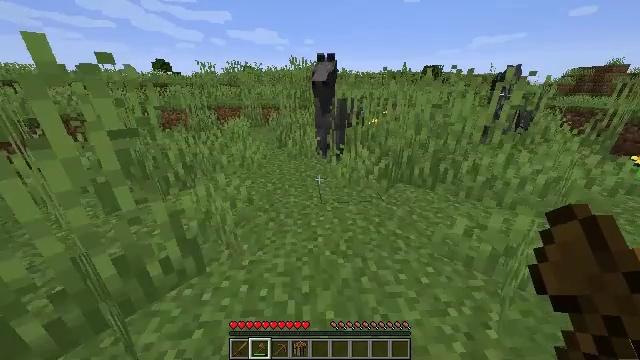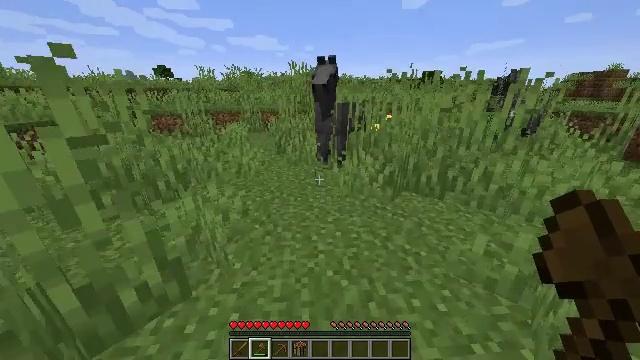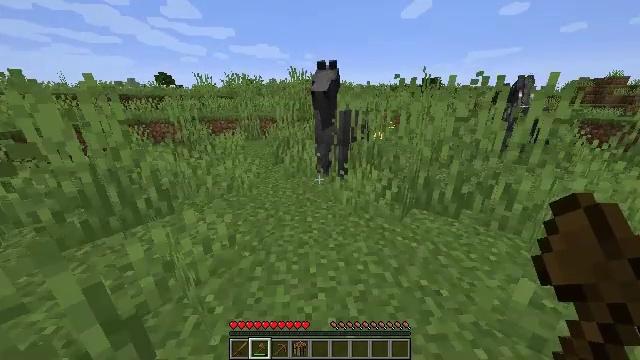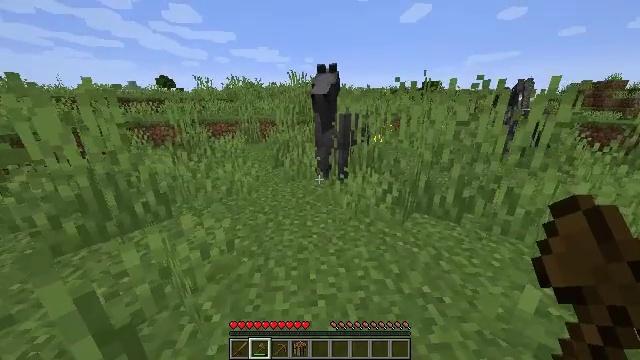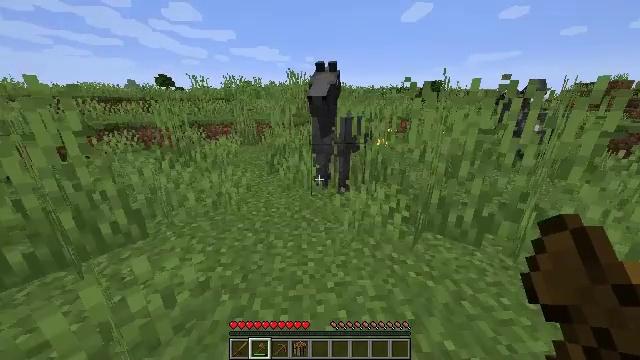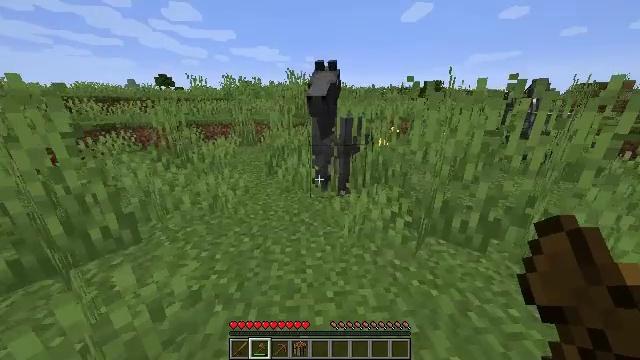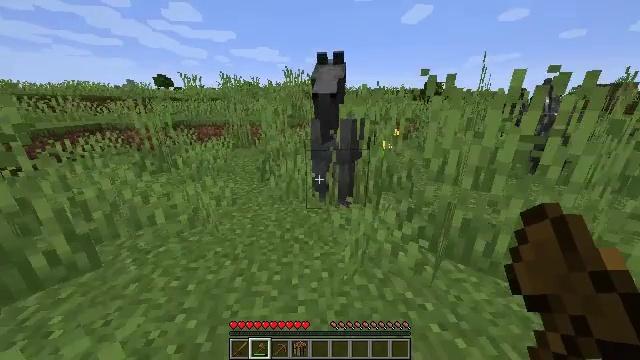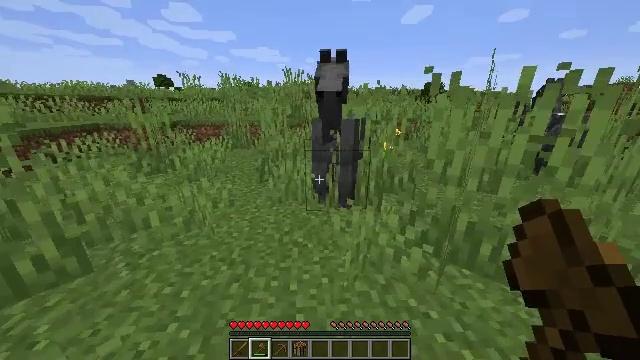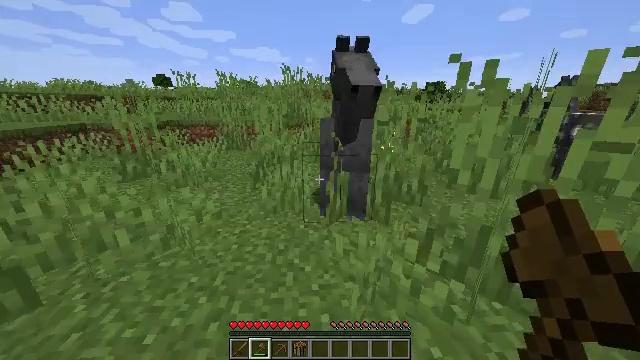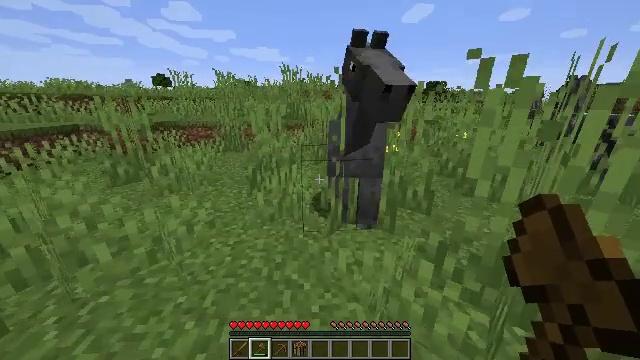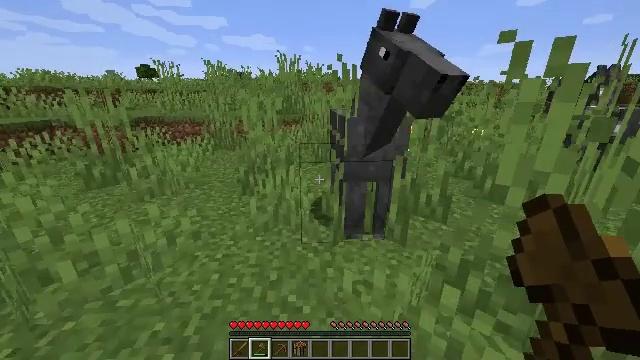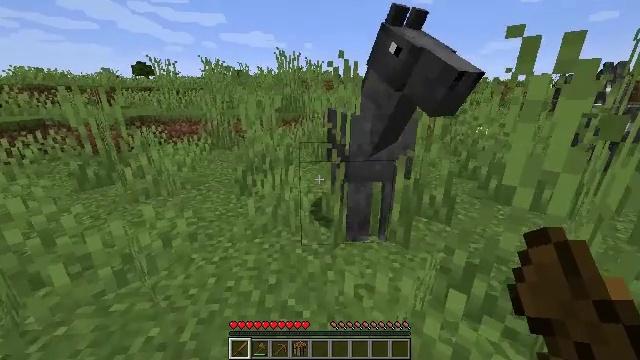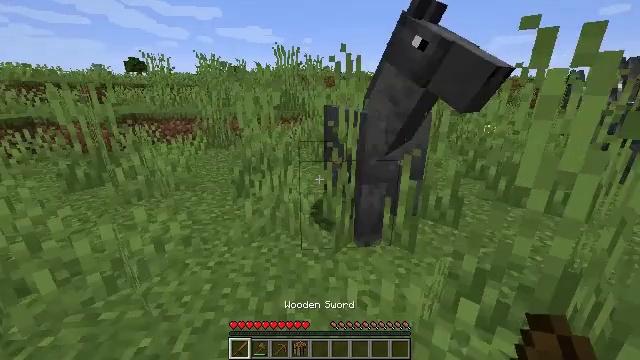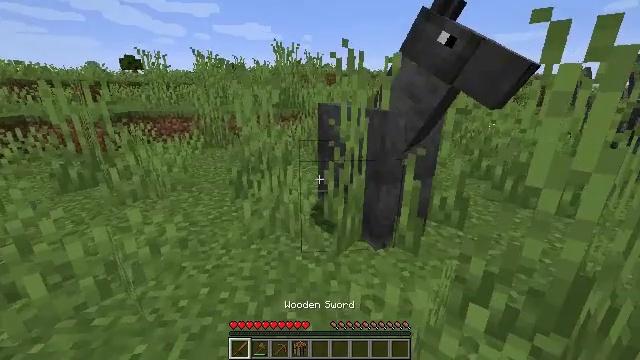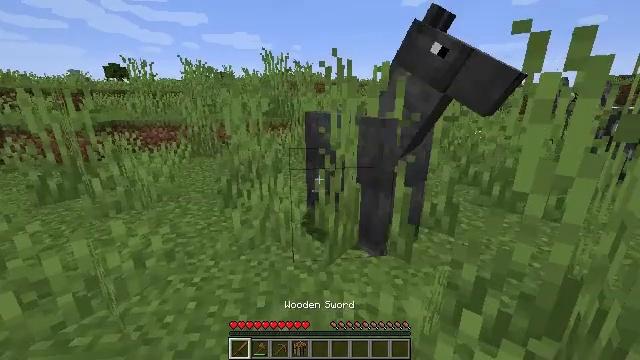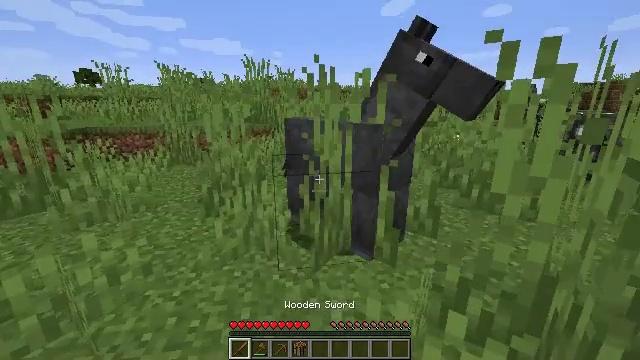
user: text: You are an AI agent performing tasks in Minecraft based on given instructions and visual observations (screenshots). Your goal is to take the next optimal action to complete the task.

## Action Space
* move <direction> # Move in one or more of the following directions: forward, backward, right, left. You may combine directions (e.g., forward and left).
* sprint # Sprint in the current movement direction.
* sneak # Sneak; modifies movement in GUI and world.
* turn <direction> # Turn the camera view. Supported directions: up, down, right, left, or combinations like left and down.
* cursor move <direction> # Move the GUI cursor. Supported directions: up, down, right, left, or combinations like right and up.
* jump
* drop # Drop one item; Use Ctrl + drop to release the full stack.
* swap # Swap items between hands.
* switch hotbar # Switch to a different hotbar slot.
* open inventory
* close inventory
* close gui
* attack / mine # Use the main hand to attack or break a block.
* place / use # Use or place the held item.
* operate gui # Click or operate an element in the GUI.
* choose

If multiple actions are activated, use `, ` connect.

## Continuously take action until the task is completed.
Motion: motion action
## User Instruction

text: Harvest tall grass for seeds.
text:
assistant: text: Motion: move forward, turn up
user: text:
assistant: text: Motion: move forward, turn up
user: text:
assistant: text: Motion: move forward
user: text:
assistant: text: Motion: move forward
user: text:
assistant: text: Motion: move forward
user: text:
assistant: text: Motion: move forward
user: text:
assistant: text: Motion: move forward
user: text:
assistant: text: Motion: move forward
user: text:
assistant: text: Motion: no_op
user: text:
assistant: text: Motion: no_op
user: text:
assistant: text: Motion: switch to hotbar 1
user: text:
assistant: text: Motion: switch to hotbar 1
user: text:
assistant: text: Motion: switch to hotbar 1
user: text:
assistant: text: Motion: turn right and up
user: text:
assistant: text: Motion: turn right and up
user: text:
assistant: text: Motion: move forward, turn right
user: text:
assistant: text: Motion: move forward, turn right
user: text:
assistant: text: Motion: move forward, turn right
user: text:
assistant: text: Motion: turn right
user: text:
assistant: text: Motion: attack / mine
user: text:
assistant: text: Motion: attack / mine
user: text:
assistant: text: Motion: move forward, turn left, attack / mine
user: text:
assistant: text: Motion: move forward, turn left
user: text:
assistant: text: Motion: move forward, attack / mine
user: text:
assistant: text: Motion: move forward, attack / mine
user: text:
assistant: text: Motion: attack / mine
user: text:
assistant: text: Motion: turn left and up, attack / mine
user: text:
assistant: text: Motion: no_op
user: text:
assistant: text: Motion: attack / mine